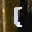
Label: 1